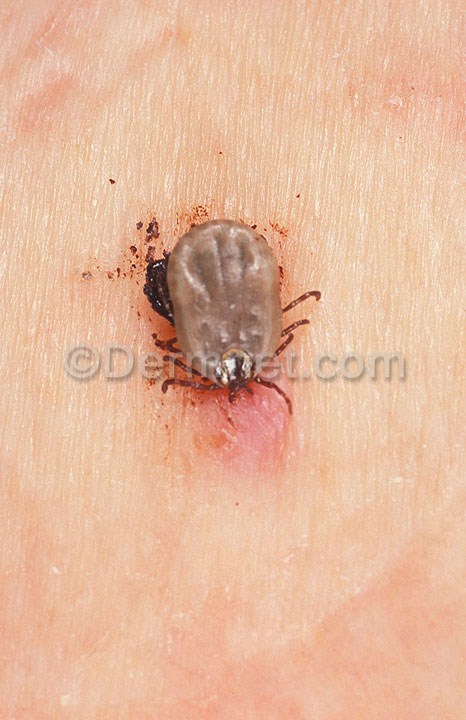
Disease: Scabies Lyme Disease and other Infestations and Bites